Interaction volume radius: 5 \u00c5
Interaction volume height: 10 \u00c5
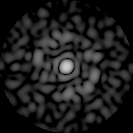
Disorder parameter: 0.8932